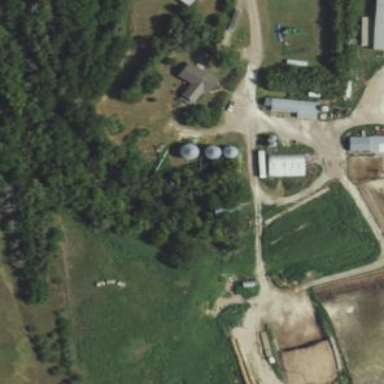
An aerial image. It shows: Farmyard area.